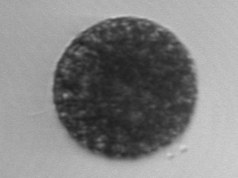
Label: Vicicitus_globosus